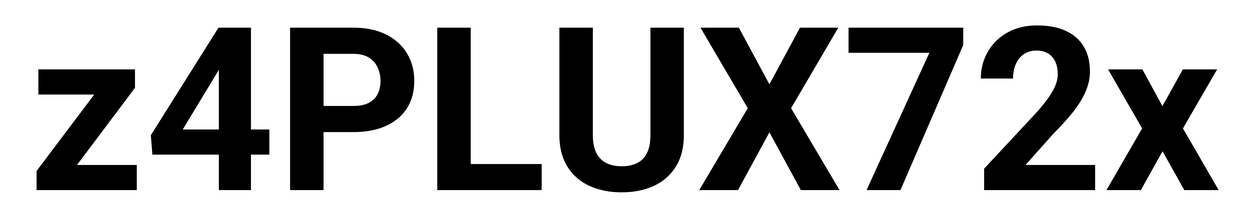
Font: Roboto_Bold